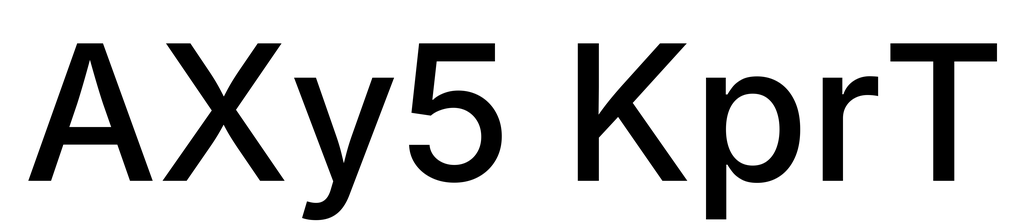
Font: Inter_Medium